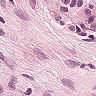
Metastatic tissue present: yes